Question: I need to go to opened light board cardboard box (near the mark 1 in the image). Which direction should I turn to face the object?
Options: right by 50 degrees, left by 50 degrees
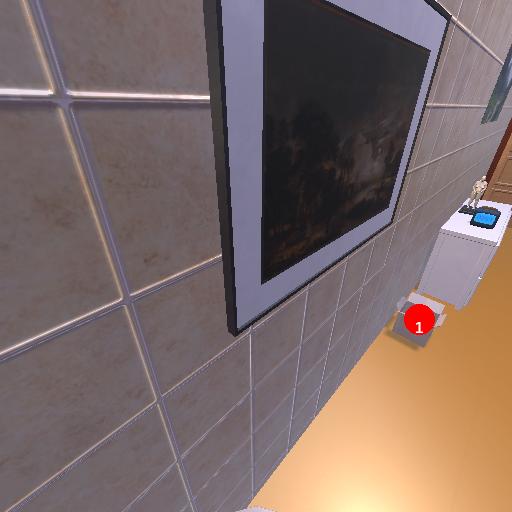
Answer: right by 50 degrees